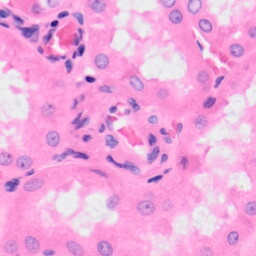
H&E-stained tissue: Kidney